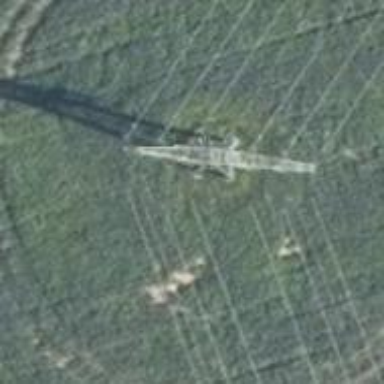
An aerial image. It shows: Power tower.